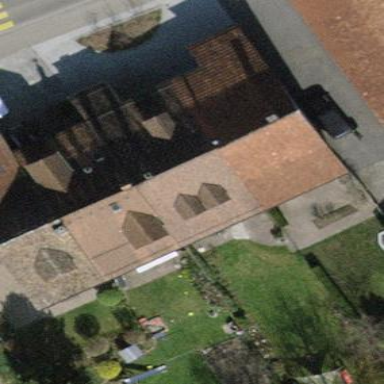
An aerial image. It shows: Terrace building.